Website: apple
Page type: payment
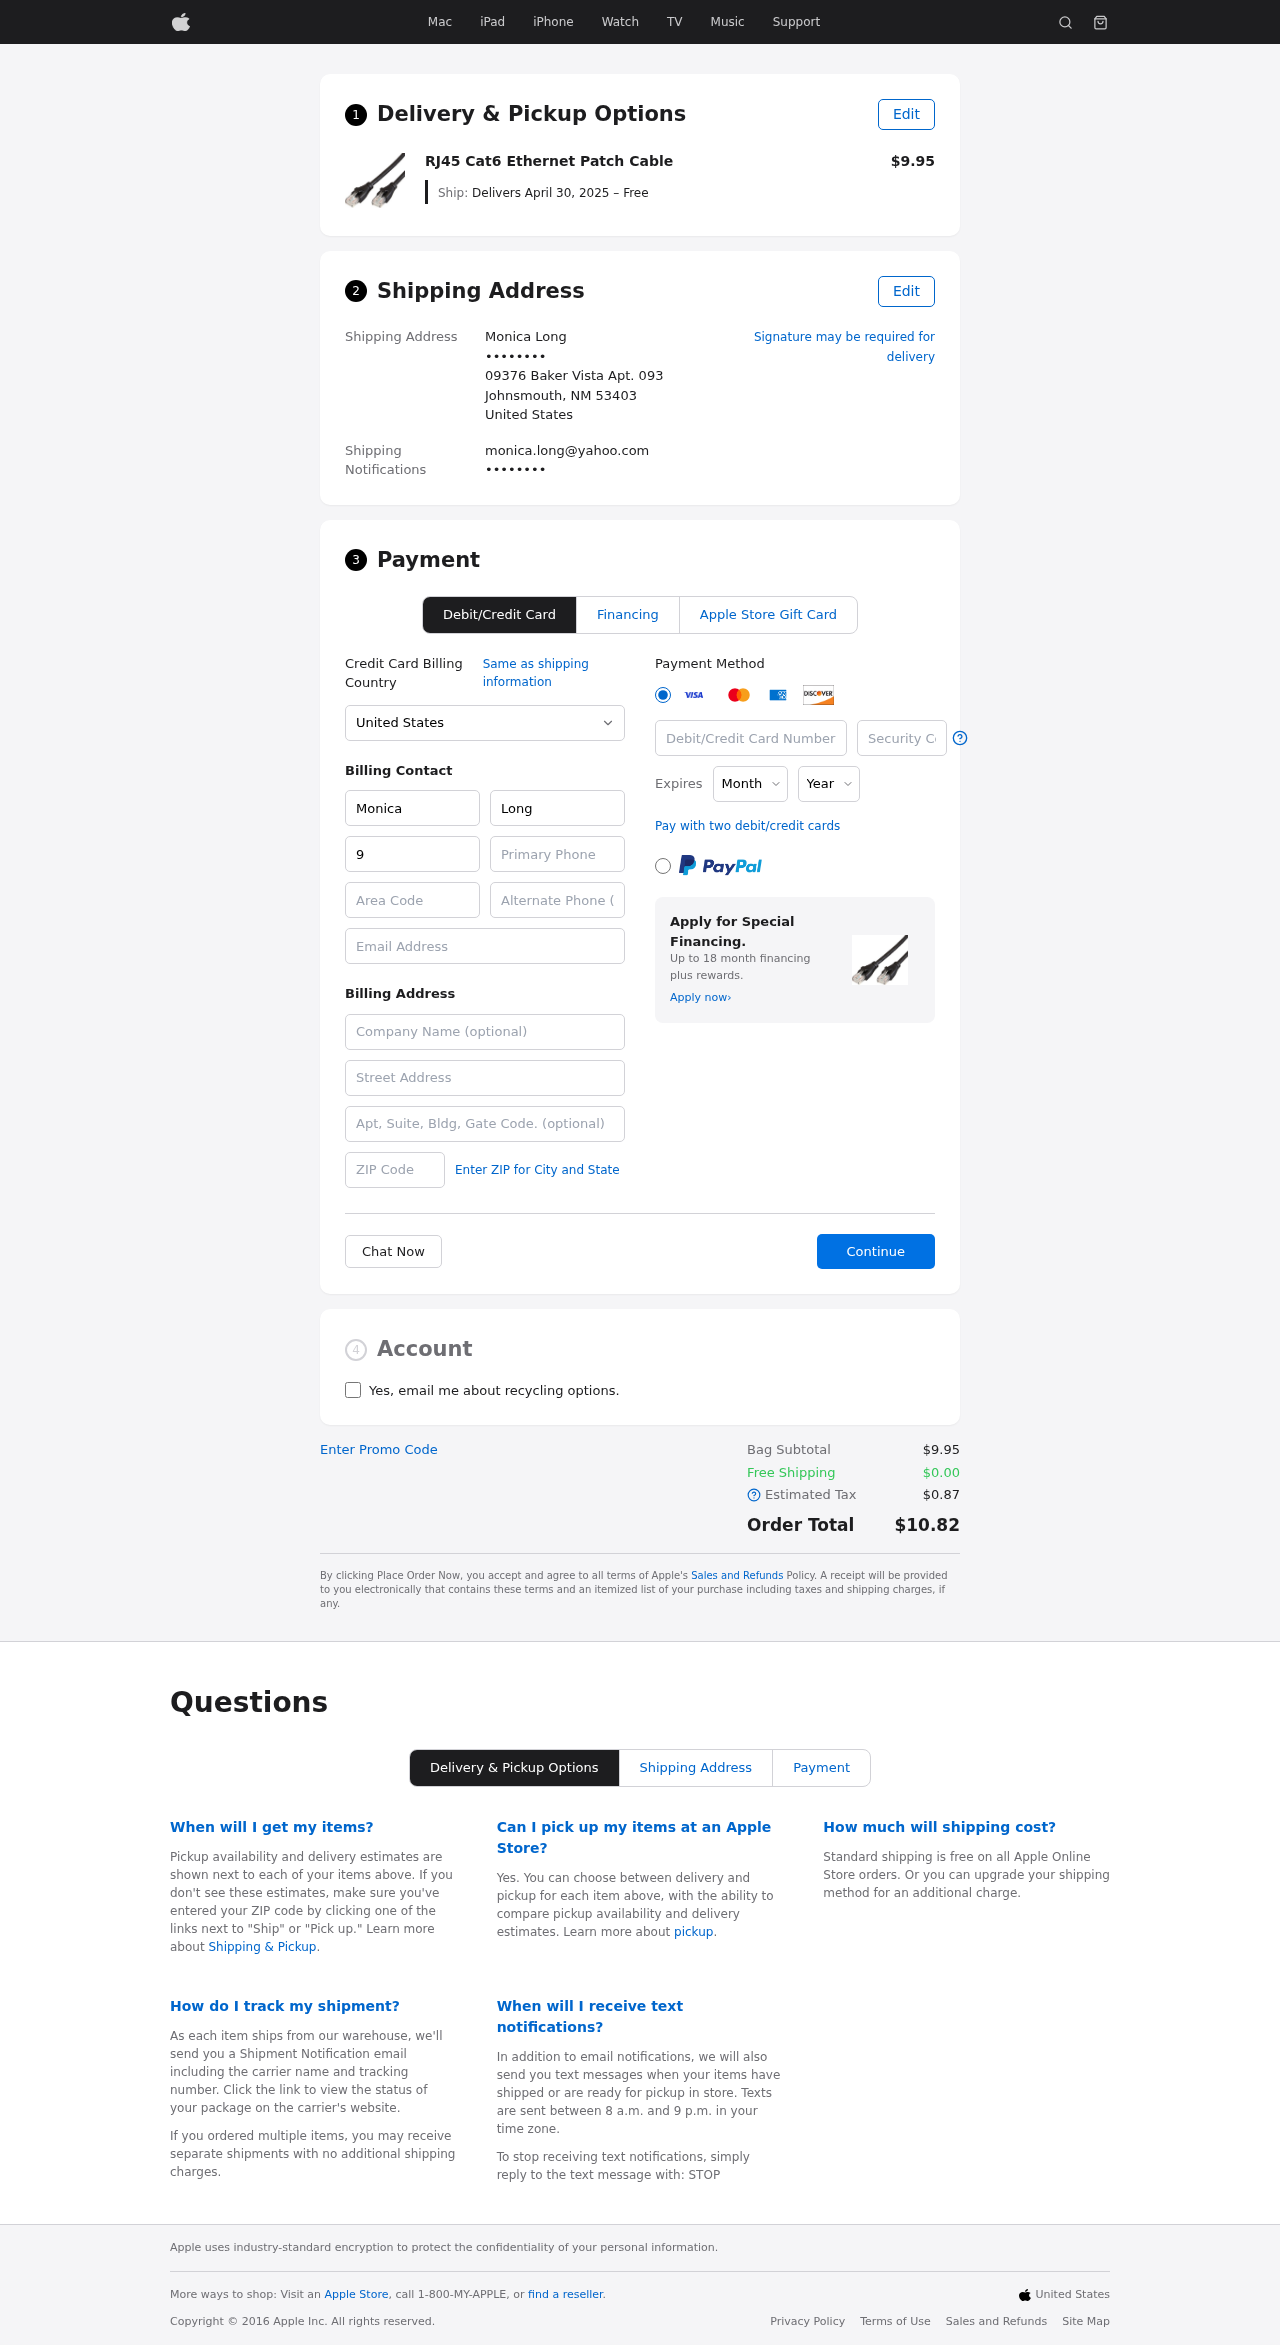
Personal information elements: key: PII_CARD_CVV
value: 411
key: PII_CARD_EXPIRY_MONTH
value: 03
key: PII_CARD_EXPIRY_YEAR
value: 29
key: PII_CARD_NUMBER
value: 6501 1332 4066 8483
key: PII_CITY_STATE_ZIP
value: Johnsmouth, NM 53403
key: PII_COMPANY
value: Hunter Group
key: PII_COUNTRY
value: United States
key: PII_EMAIL
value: monica.long@yahoo.com
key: PII_EMAIL2
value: monica.long@yahoo.com
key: PII_FIRSTNAME
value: Monica
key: PII_FULLNAME
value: Monica Long
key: PII_LASTNAME
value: Long
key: PII_PHONE3
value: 9163082024
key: PII_PHONE_ALT
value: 8329999571
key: PII_PHONE_ALT_AREA
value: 832
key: PII_PHONE_AREA
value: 916
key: PII_SECURITY_CODE
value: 363
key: PII_STREET
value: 09376 Baker Vista Apt. 093
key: PII_PHONE
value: ••••••••
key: PII_PHONE2
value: ••••••••
Product elements: key: PRODUCT1_NAME
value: RJ45 Cat6 Ethernet Patch Cable
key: PRODUCT1_PRICE
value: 9.95
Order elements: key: ORDER_DELIVERY_DATE
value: Delivers April 30, 2025 – Free
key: ORDER_SUBTOTAL
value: $9.95
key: ORDER_SHIPPING_COST
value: $0.00
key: ORDER_TAX
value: $0.87
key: ORDER_TOTAL
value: $10.82